Field crop: maize
Growth stage: 2
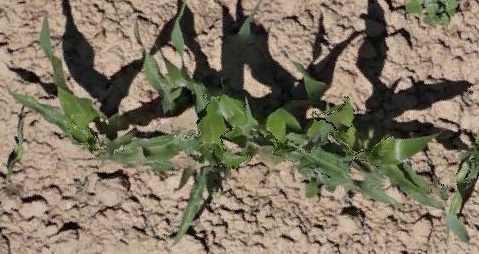
Species: maize